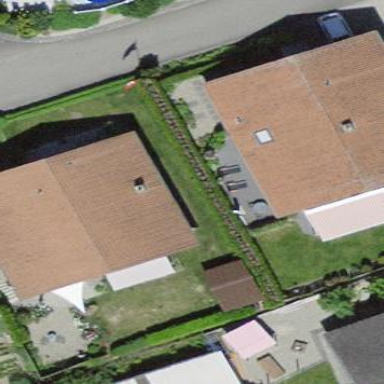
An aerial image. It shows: Residential building.